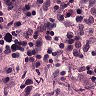
Metastatic tissue present: yes